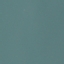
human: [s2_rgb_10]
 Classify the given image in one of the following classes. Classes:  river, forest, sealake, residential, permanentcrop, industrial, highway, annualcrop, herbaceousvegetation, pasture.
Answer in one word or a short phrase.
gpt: SeaLake